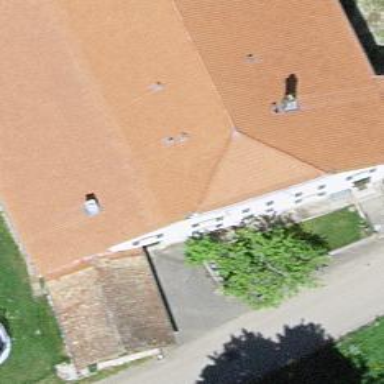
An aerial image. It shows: Hostel building.